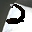
Label: 2